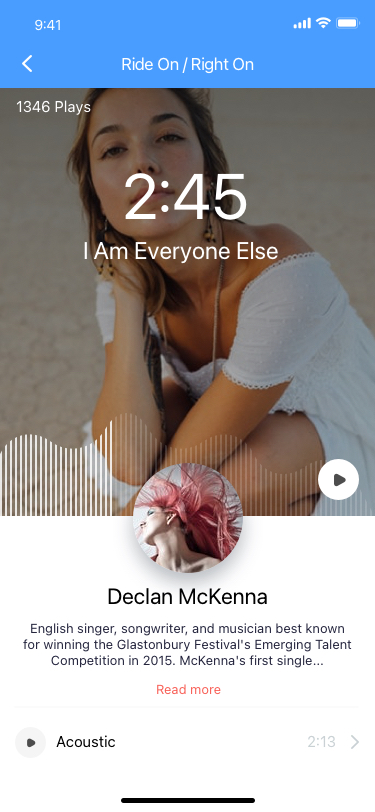
Text in this UI design:
Acoustic
2:13
Declan McKenna
English singer, songwriter, and musician best known for winning the Glastonbury Festival's Emerging Talent Competition in 2015. McKenna's first single...
Read more
I Am Everyone Else
2:45
1346 Plays
Ride On / Right On